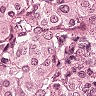
Metastatic tissue present: yes